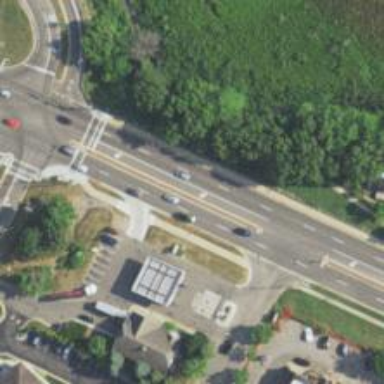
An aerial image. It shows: Unmarked crossing on the road.